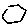
Label: hexagon